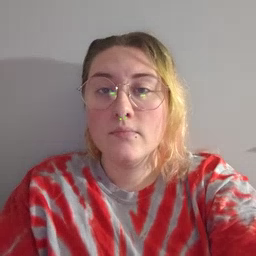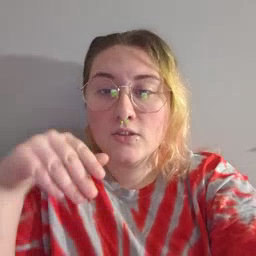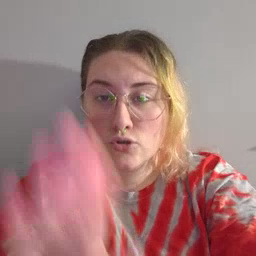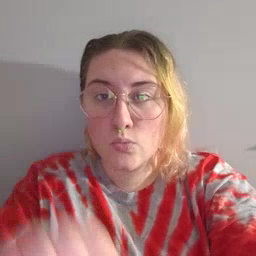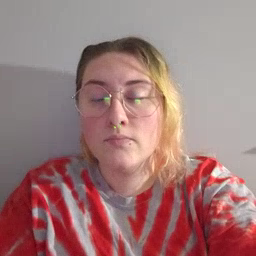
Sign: into